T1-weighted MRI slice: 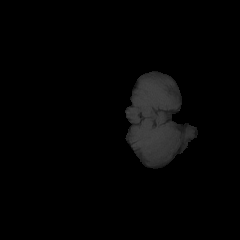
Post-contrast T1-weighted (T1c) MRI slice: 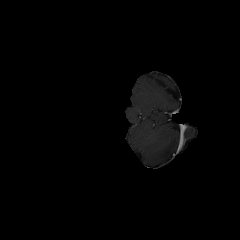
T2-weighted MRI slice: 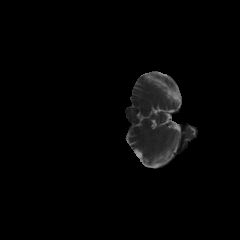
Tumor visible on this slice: no